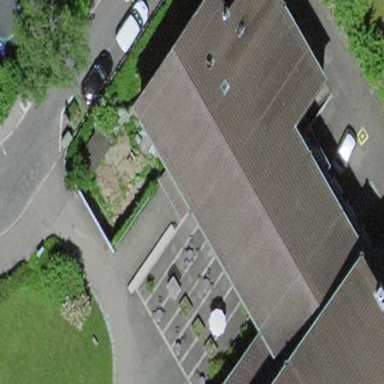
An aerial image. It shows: Part of building is shown in the image.